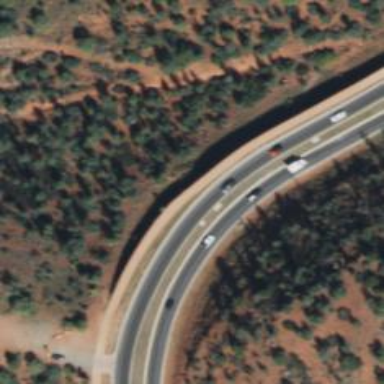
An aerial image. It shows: Trunk highway.